Question: I must admit I'm less than a genius in CSS... To practice, I'm creating an animation that simulates a beer glass.
For the moment and with my skills, I have a nice liquid animation and a great customized color picker .
Now I want to simulate liquid being drunk.
By changing 'liquid' container, I've achieved simulate how the liquid goes away,
<URL> But in the top part, the color is not the desired. As I'm moving the 'wave' elements.

And I don't succeed when I try to increase the 'height' of the 'wave' elements:
<URL>
'''
$("#liquid").click(function(){
bottom += 30;
h += 30;
$(".wave").animate({'bottom': bottom + "px", 'height': h + "%"}, 100);
});
'''
I've tried with:
'''
$(".wave").animate({'height': h + "%"}, 100);
'''
or
'''
$(".wave").animate({'bottom': bottom + "px"}, 100);
'''
But I can't achieve the desired result...
Any ideas?
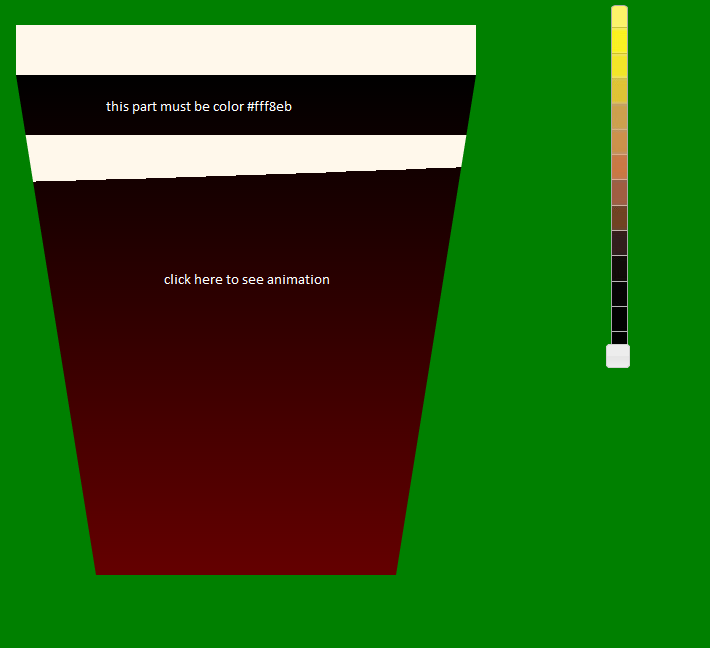
Answer: Update your 'click' function :
'''
var padding = 0;
$("#liquid").click(function(){
padding += 30;
$(".wave").animate({'padding-bottom': padding + "px"}, 100);
});
'''
This will increase your waves margin-bottom on each click. Also, 'bottom' It's seems weird that bottom is set to zero, but I found out that your '#liquid' is 180deg rotated...yesterday when I first helped you! ;)